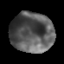
Tissue: lung
Cell type: Epithelial cells
Senescence score: 0.2213
Nuclear area (px): 1688
Mean DAPI intensity: 88.867